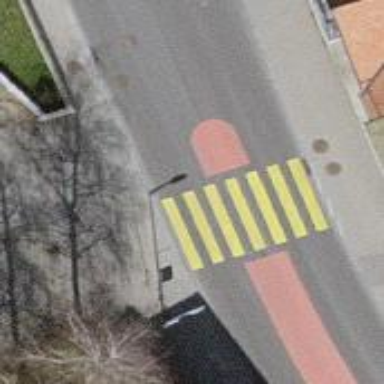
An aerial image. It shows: Marked zebra crossing on the road.